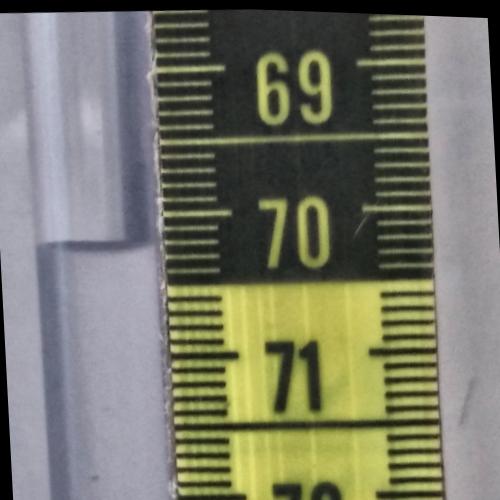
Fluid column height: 70.2 cm